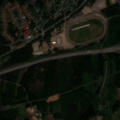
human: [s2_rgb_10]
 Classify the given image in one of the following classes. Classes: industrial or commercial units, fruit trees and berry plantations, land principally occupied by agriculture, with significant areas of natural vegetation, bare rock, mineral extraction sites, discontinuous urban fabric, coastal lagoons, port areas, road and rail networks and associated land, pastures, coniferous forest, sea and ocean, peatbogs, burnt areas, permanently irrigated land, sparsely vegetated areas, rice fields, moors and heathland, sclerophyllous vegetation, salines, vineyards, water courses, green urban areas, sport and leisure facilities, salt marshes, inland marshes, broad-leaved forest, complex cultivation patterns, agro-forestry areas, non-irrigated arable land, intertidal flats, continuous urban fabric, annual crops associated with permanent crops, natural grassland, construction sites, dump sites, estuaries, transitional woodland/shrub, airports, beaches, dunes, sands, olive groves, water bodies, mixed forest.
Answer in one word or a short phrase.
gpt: discontinuous urban fabric, airports, land principally occupied by agriculture, with significant areas of natural vegetation, coniferous forest, mixed forest